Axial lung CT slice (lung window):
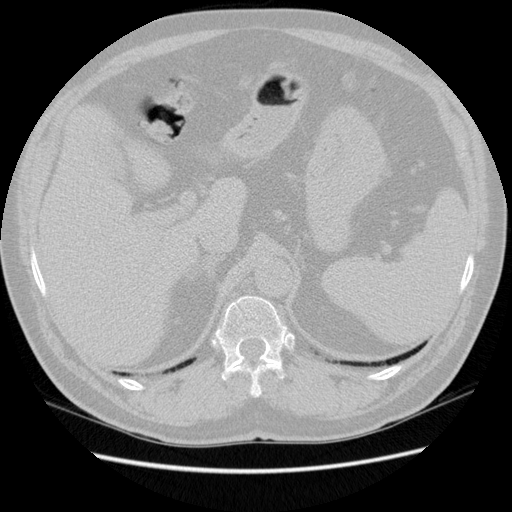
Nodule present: no